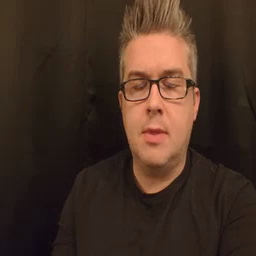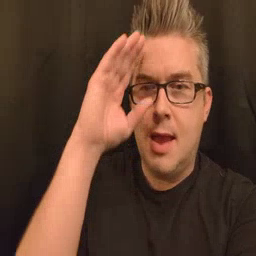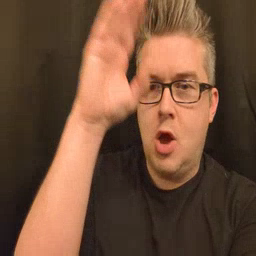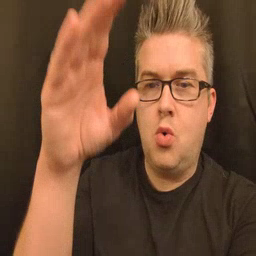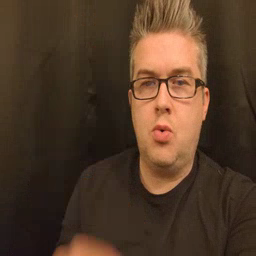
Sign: hello